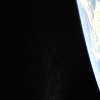
Label: space